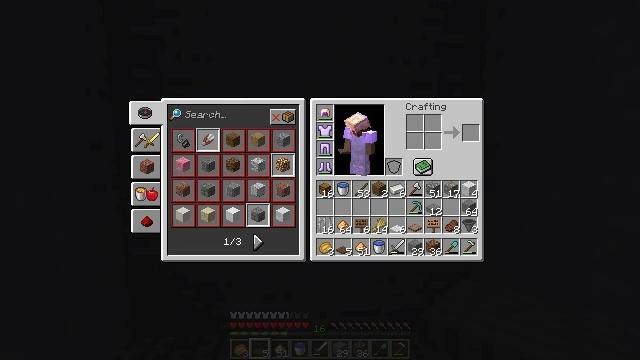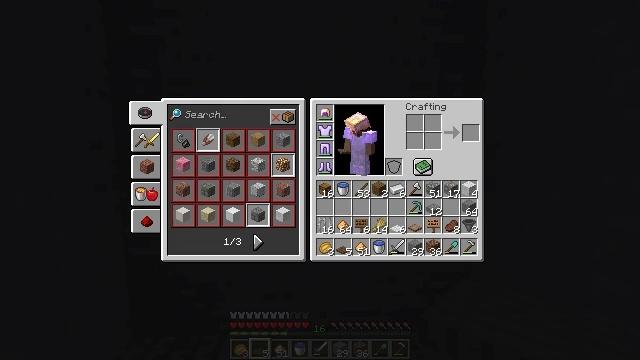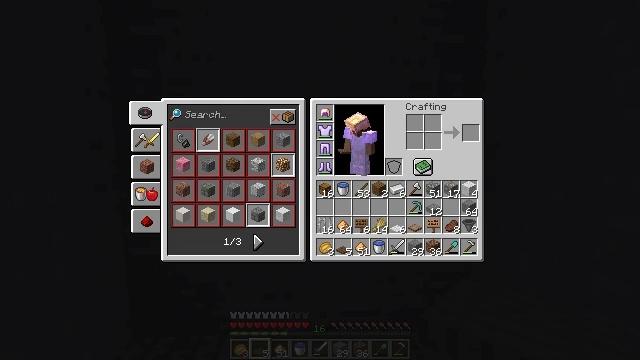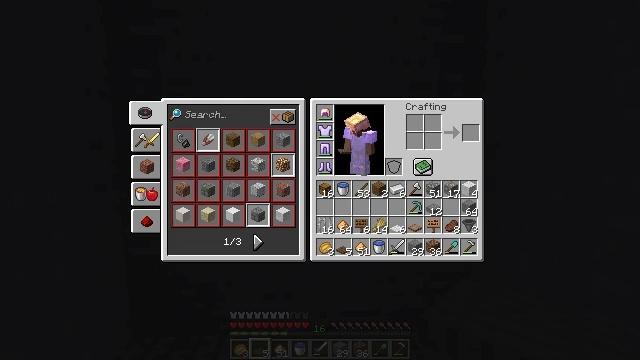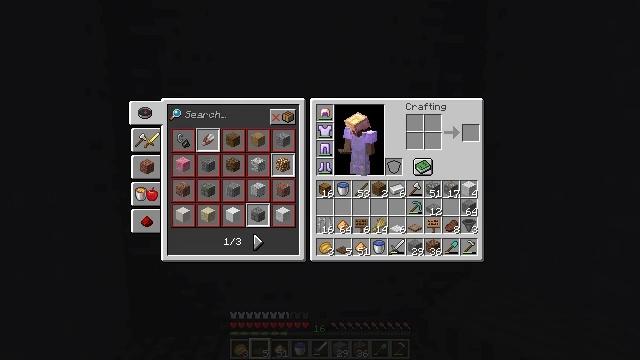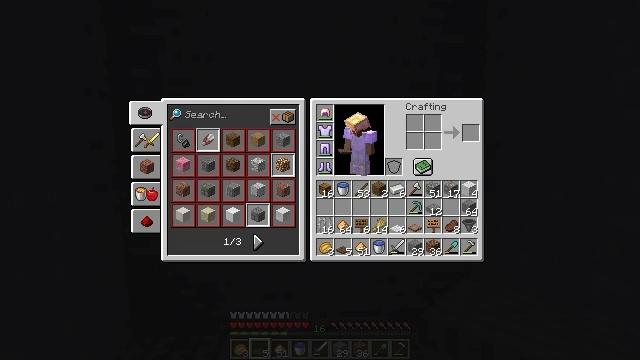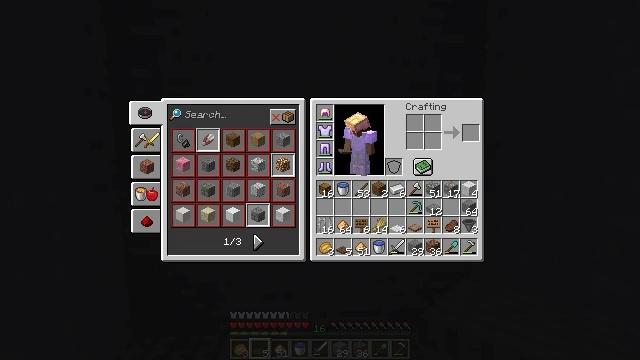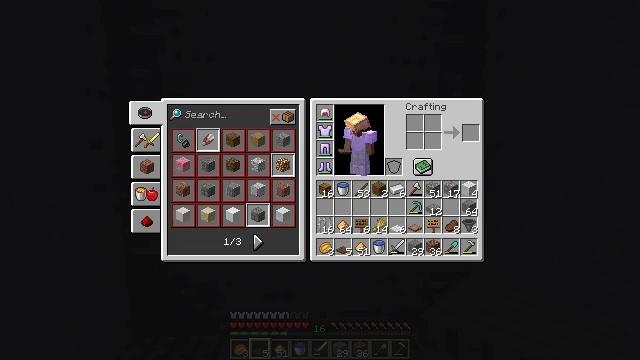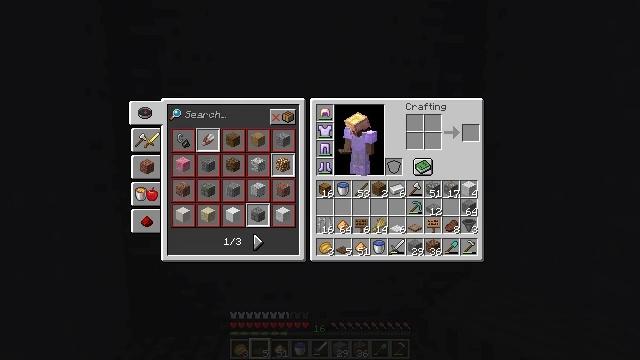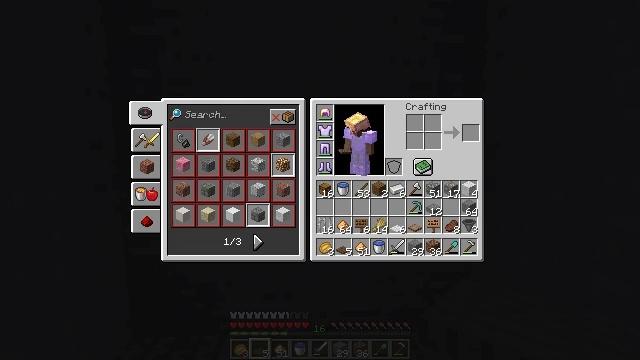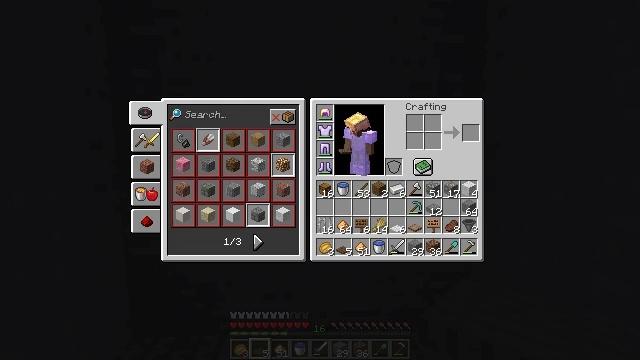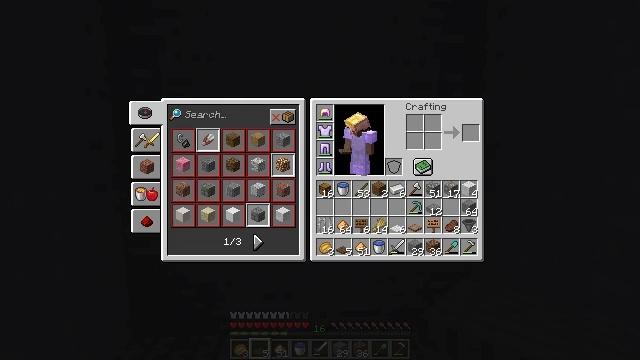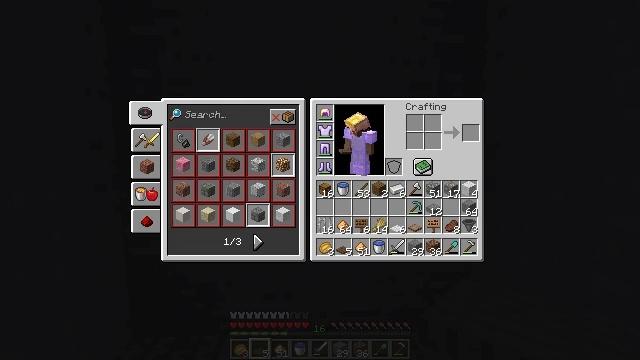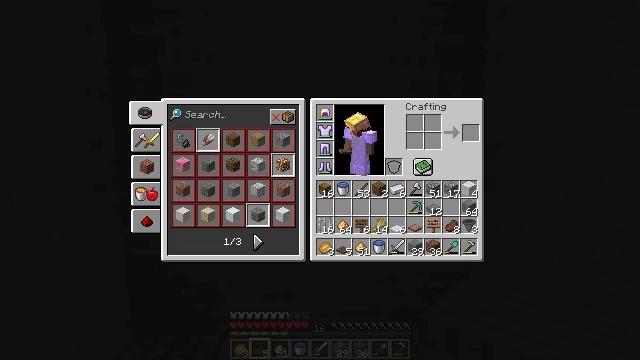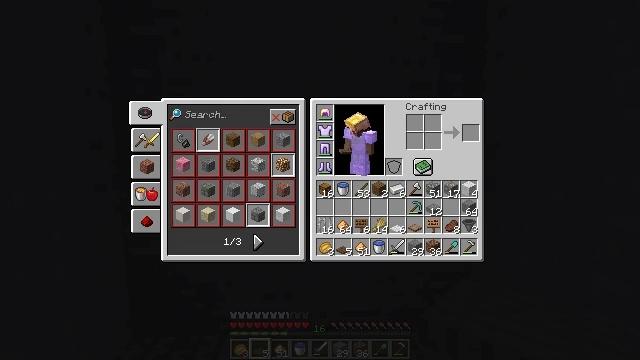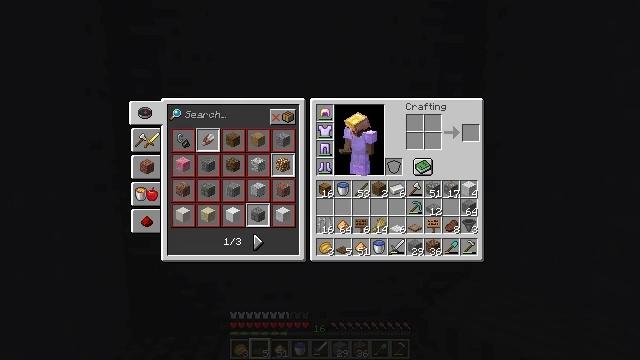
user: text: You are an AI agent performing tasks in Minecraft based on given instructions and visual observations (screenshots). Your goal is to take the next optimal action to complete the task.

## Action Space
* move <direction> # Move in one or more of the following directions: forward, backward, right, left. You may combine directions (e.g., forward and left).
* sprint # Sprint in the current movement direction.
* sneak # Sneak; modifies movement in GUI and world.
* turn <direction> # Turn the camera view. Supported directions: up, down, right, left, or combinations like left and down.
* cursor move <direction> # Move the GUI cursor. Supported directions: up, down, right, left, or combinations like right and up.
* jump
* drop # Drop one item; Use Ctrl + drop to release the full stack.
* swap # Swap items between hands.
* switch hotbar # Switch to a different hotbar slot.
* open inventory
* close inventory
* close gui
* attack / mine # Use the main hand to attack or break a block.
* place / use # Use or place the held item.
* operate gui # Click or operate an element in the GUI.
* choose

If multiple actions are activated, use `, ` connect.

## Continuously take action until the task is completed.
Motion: motion action
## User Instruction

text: Collect the spruce trapdoor from its position.
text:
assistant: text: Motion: no_op
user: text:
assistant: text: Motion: no_op
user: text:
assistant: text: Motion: no_op
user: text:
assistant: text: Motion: no_op
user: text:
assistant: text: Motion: no_op
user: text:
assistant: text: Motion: no_op
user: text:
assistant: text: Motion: no_op
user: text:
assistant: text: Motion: no_op
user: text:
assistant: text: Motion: no_op
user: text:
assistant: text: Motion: no_op
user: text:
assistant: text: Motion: no_op
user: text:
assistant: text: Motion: no_op
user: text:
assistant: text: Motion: no_op
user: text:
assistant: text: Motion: no_op
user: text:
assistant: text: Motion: no_op
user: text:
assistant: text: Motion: no_op
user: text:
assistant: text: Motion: no_op
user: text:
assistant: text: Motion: no_op
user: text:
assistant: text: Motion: no_op
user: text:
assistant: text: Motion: no_op
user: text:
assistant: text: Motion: no_op
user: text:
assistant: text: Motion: no_op
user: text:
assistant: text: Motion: no_op
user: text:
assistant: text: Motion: no_op
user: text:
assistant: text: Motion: no_op
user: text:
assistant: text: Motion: no_op
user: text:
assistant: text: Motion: no_op
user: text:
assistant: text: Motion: no_op
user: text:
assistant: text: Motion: no_op
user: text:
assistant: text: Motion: no_op